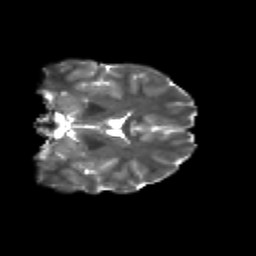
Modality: T2w
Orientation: coronal
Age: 13
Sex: male
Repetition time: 9.4 s
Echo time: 0.089 s